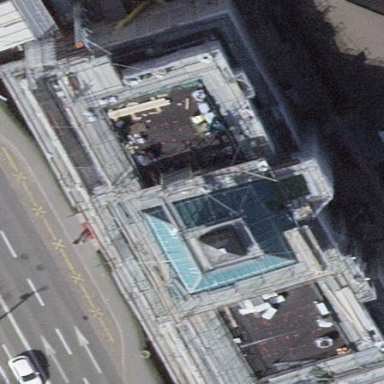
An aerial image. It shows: Building.